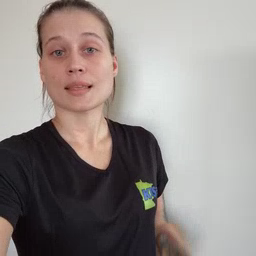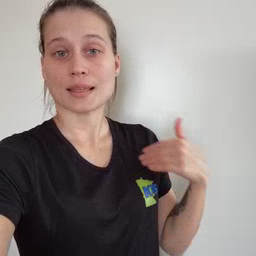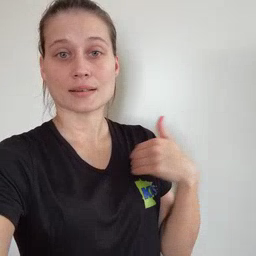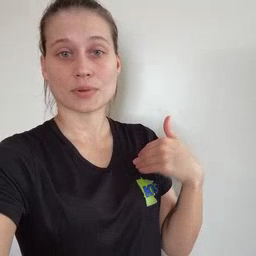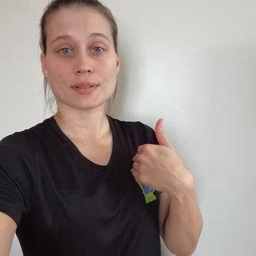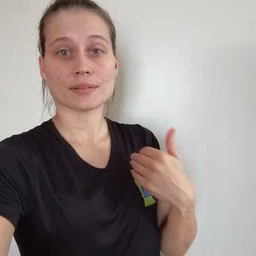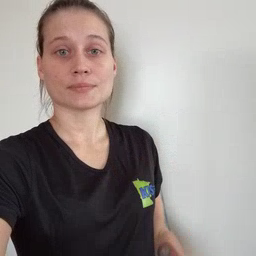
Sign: animal